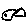
Label: fish